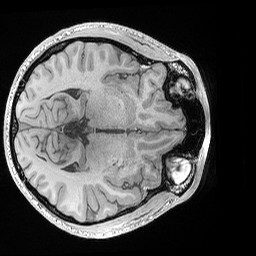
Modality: T1w
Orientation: axial
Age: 24
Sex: male
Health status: healthy
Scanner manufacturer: siemens
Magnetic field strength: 3 T
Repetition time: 0.02 s
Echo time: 0.00492 s